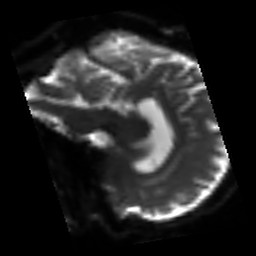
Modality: sbref
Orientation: sagittal
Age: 40
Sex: male
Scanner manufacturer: siemens
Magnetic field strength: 3 T
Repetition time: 3.2 s
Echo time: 0.081 s